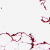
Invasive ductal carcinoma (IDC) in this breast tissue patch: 0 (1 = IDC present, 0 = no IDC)